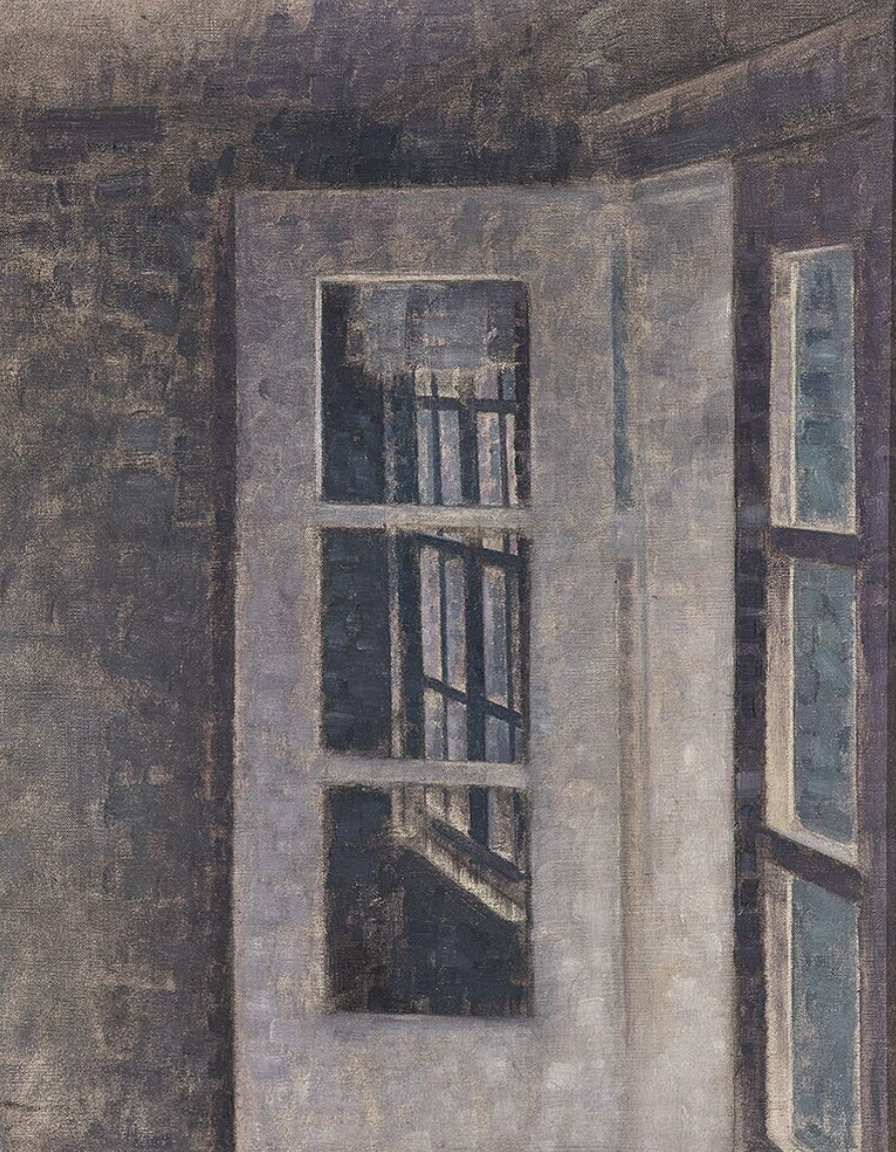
interior painting, wide, backlight from window, empty room corner with tall multi-paned window reflecting other window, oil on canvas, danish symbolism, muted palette